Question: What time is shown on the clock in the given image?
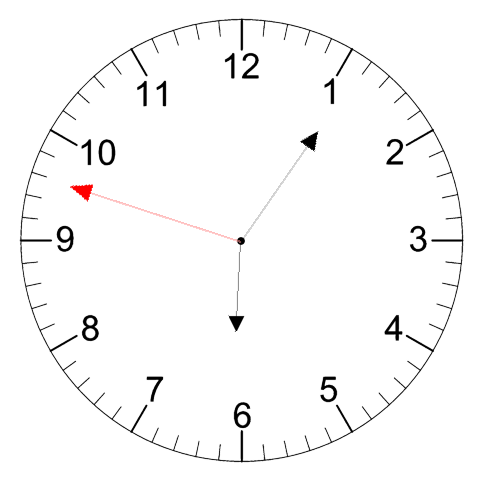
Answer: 06:05:48